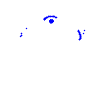
Particle: electron